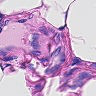
Metastatic tissue present: yes